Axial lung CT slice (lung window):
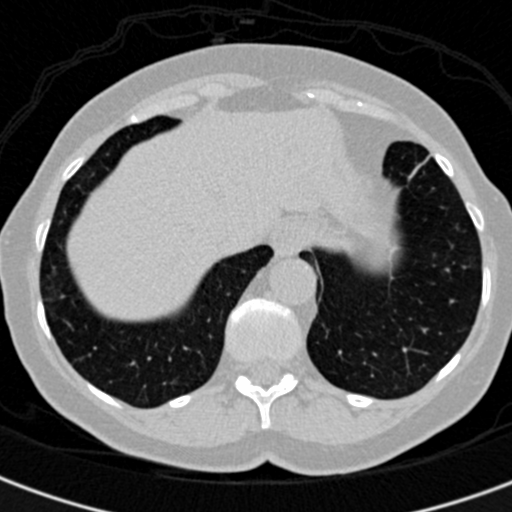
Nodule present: no